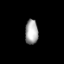
Tissue: lung
Cell type: Epithelial cells
Senescence score: 0.1862
Nuclear area (px): 313
Mean DAPI intensity: 167.351